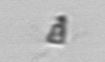
Label: Pyramimonas